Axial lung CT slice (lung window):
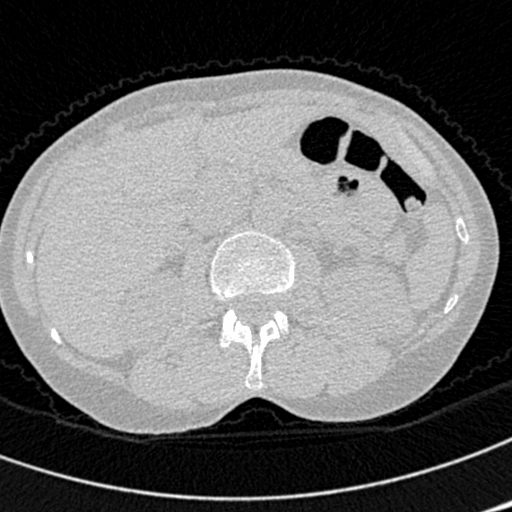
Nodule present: no